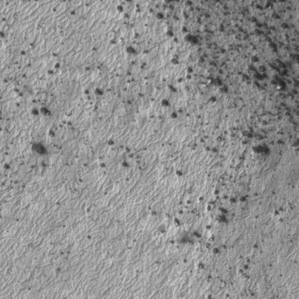
Label: frost